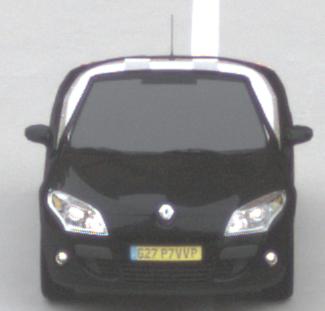
Make: Renault
Model: Mégane Coupé-Cabriolet 1.6 16V 110
Detailed model: Mégane (III) Coupé-Cabriolet
Model produced from: 2010/06
Model produced until: 2013/03
Doors: 2
Color: black
Road condition: dry road
Daytime: midday
Contrast: low contrast